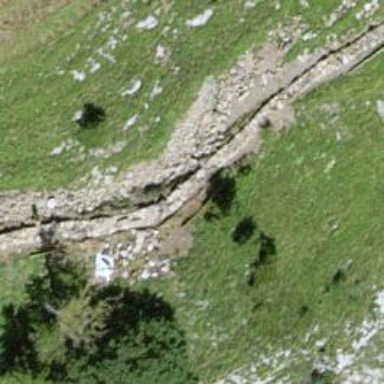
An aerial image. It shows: Wall barrier.